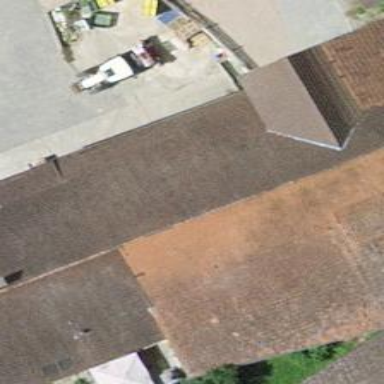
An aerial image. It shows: Farm building.